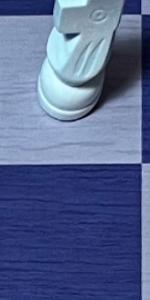
Label: Empty